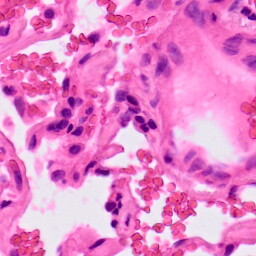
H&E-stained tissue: Lung